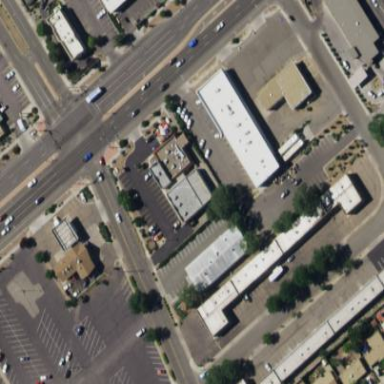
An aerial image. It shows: Commercial building.